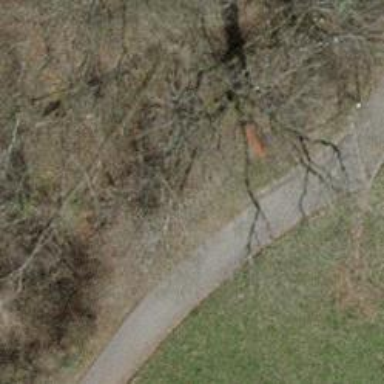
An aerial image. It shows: Brown bench in the vicinity.